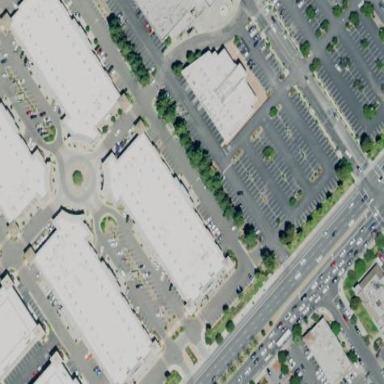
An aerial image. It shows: Parking area designated for clinic.